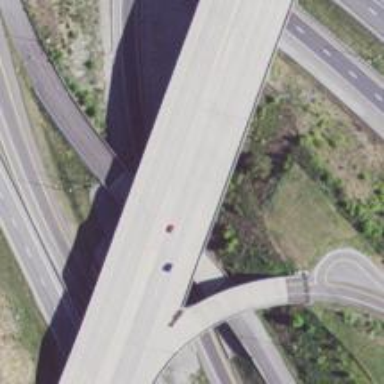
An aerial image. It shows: Bridge.